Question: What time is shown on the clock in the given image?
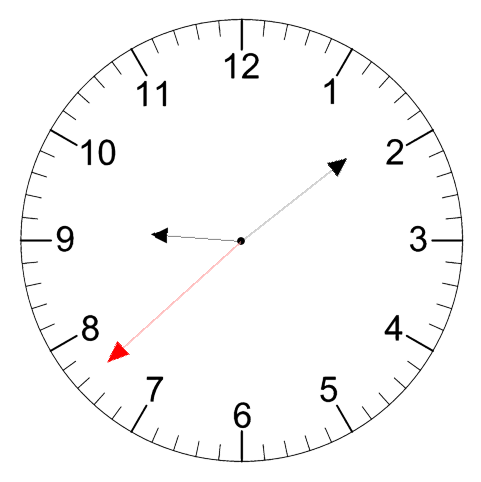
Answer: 09:08:38